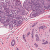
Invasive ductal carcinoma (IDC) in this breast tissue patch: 1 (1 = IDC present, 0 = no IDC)